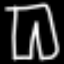
Label: pants